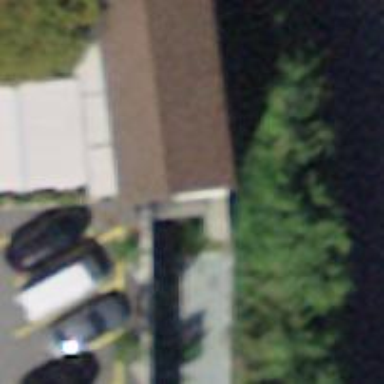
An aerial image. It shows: Restaurant.